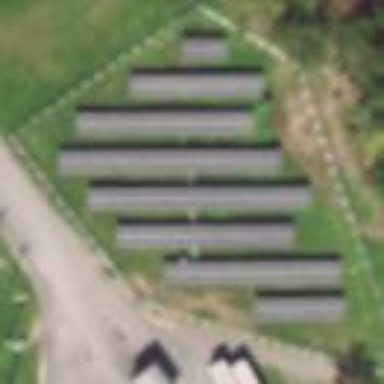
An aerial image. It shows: Solar power plant utilizing photovoltaic technology to generate electricity.